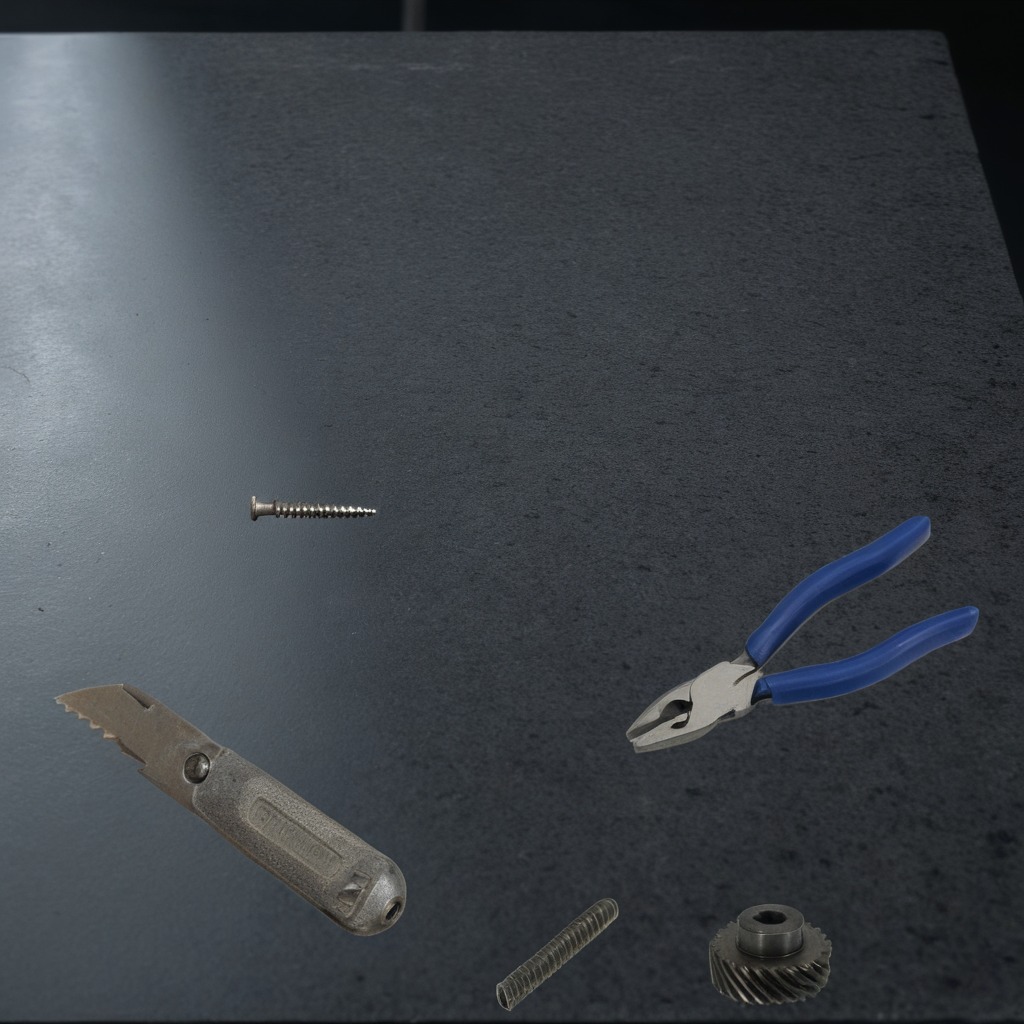
A steel gear with teeth, a utility knife, a metal machine screw, a pair of pliers, and a coiled metal spring are lying on the clean granite table inside a workshop at night.